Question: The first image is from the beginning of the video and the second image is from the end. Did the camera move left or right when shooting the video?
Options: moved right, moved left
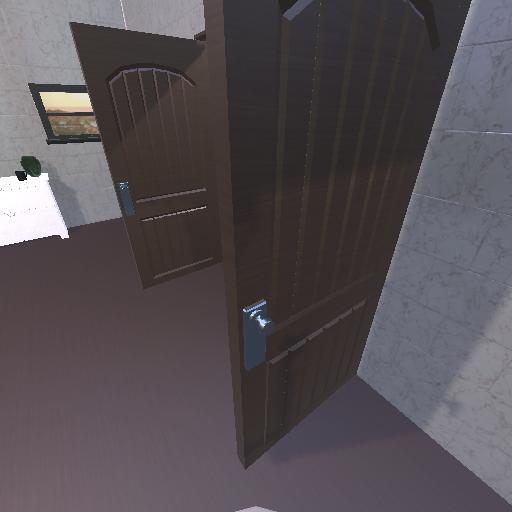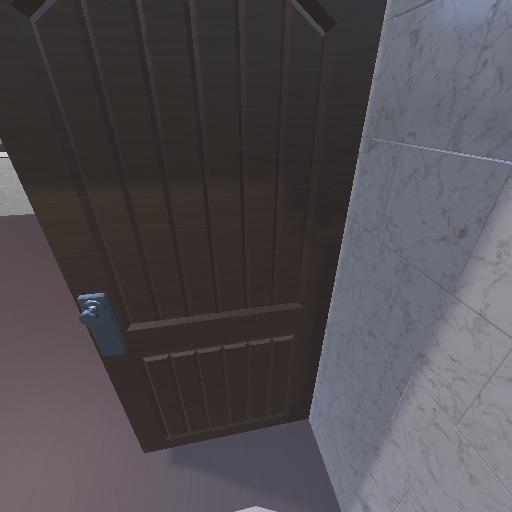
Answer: moved right